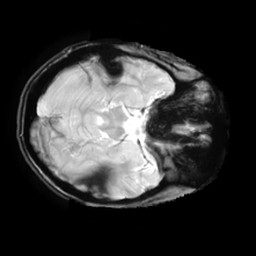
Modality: T2starw
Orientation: axial
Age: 24
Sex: female
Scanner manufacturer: ge
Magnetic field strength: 3 T
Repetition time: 0.65 s
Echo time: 0.02 s